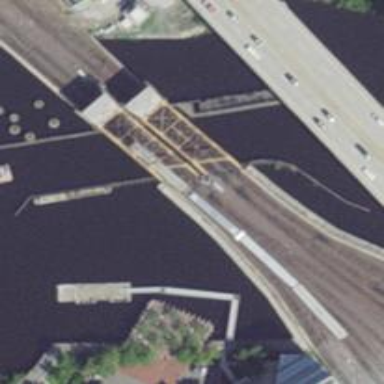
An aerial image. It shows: Bridge with lift piers as supports.